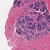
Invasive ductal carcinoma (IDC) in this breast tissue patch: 0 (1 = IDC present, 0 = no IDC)